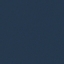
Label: SeaLake